Question: Trying to autoload classes from '<root>/incl/classes' folder.
The problem is, when I call some class for ex. 'ip' like that
'''
$ip= new ip();
$ip=$ip->get();
'''
PHP gives error message Notice: Undefined variable: path . But in fact file already exists

I'm declaring all various paths at the top of page.
'''
define("ds", DIRECTORY_SEPARATOR);
$path = array();
$path['root'] = $_SERVER['DOCUMENT_ROOT'];
$path['common'] = $path['root'] . ds . "common";
$path['design'] = $path['root'] . ds . "design";
$path['contents'] = $path['root'] . ds . "contents";
$path['content_images'] = $path['root'] . ds . "content" . ds . "images";
$path['design_images'] = $path['root'] . ds . "design" . ds . "images";
$path['blocks'] = $path['contents'] . ds . "blocks";
$path['includes'] = $path['root'] . ds . "incl";
$path['pages'] = $path['contents'] . ds . "pages";
$path['classes'] = $path['includes'] . ds . "classes";
$files = glob("common" . ds . "*.php");
array_unshift($files, $path['common'] . ds . "settings.php", $path['common'] . ds . "db.php");
foreach ($files as $filename)
require_once $filename;
//Auto loading classes
function __autoload($class_name) {
if (file_exists($path['classes'] . ds . $class_name . '.php')) {
require_once($path['classes']. ds . $class_name . '.php');
} else {
die($path['classes'] . ds . $class_name . '.php');
}
}
'''
For testing purposes added 'die($path['classes'] . ds . $class_name . '.php');' line. It outputs '\ip.php'. I wonder, why it doesn't echo $path['classes'] even if I declared it before ?
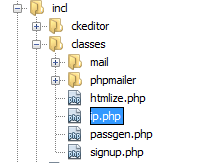
Answer: It's a scoping issue. Your '$path' variable doesn't exist in your autoload function. It is a global variable, and you need to explicitly "invite" it:
'''
function __autoload($class_name) {
global $path;
'''
You should actually have gotten a notice about this.